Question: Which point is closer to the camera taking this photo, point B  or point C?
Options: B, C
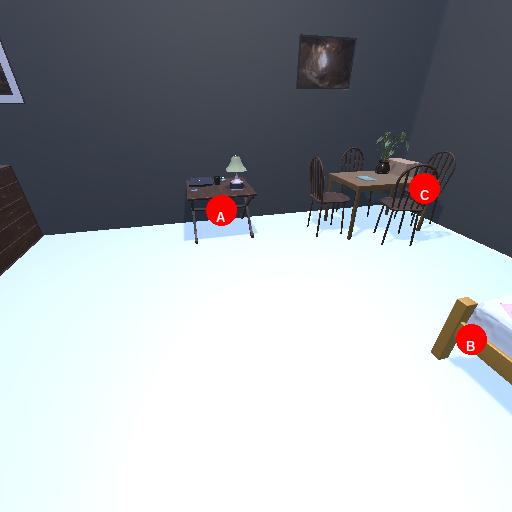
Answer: B